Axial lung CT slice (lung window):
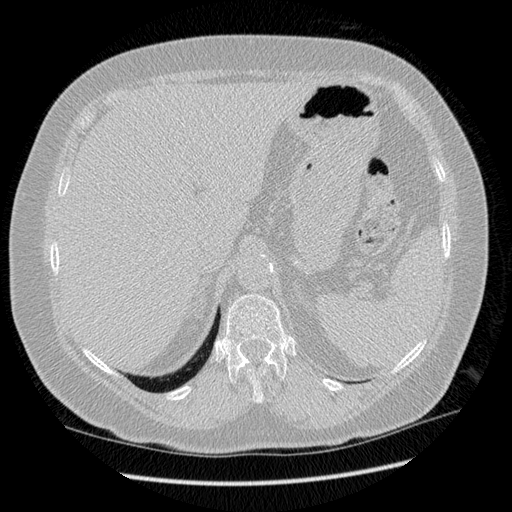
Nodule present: no